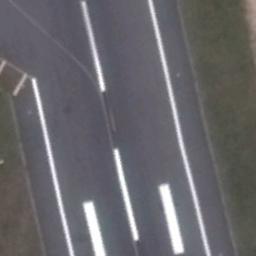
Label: runway